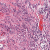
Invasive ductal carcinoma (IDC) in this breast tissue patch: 1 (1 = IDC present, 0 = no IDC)